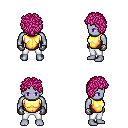
a pixel art fantasy rpg character, male body template, dark elf, purple skin, gold chest armor, white pants, pink curly afro hairstyle, metal gloves, four views (front, back, left, right), 2x2 character sprite sheet, small pixel art, hard edges, no anti-aliasing